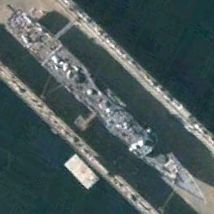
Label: cruiser